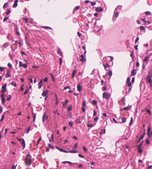
Tumor epithelial tissue: no
Tumor-associated stroma tissue: no
Normal tissue: yes